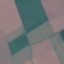
Label: AnnualCrop